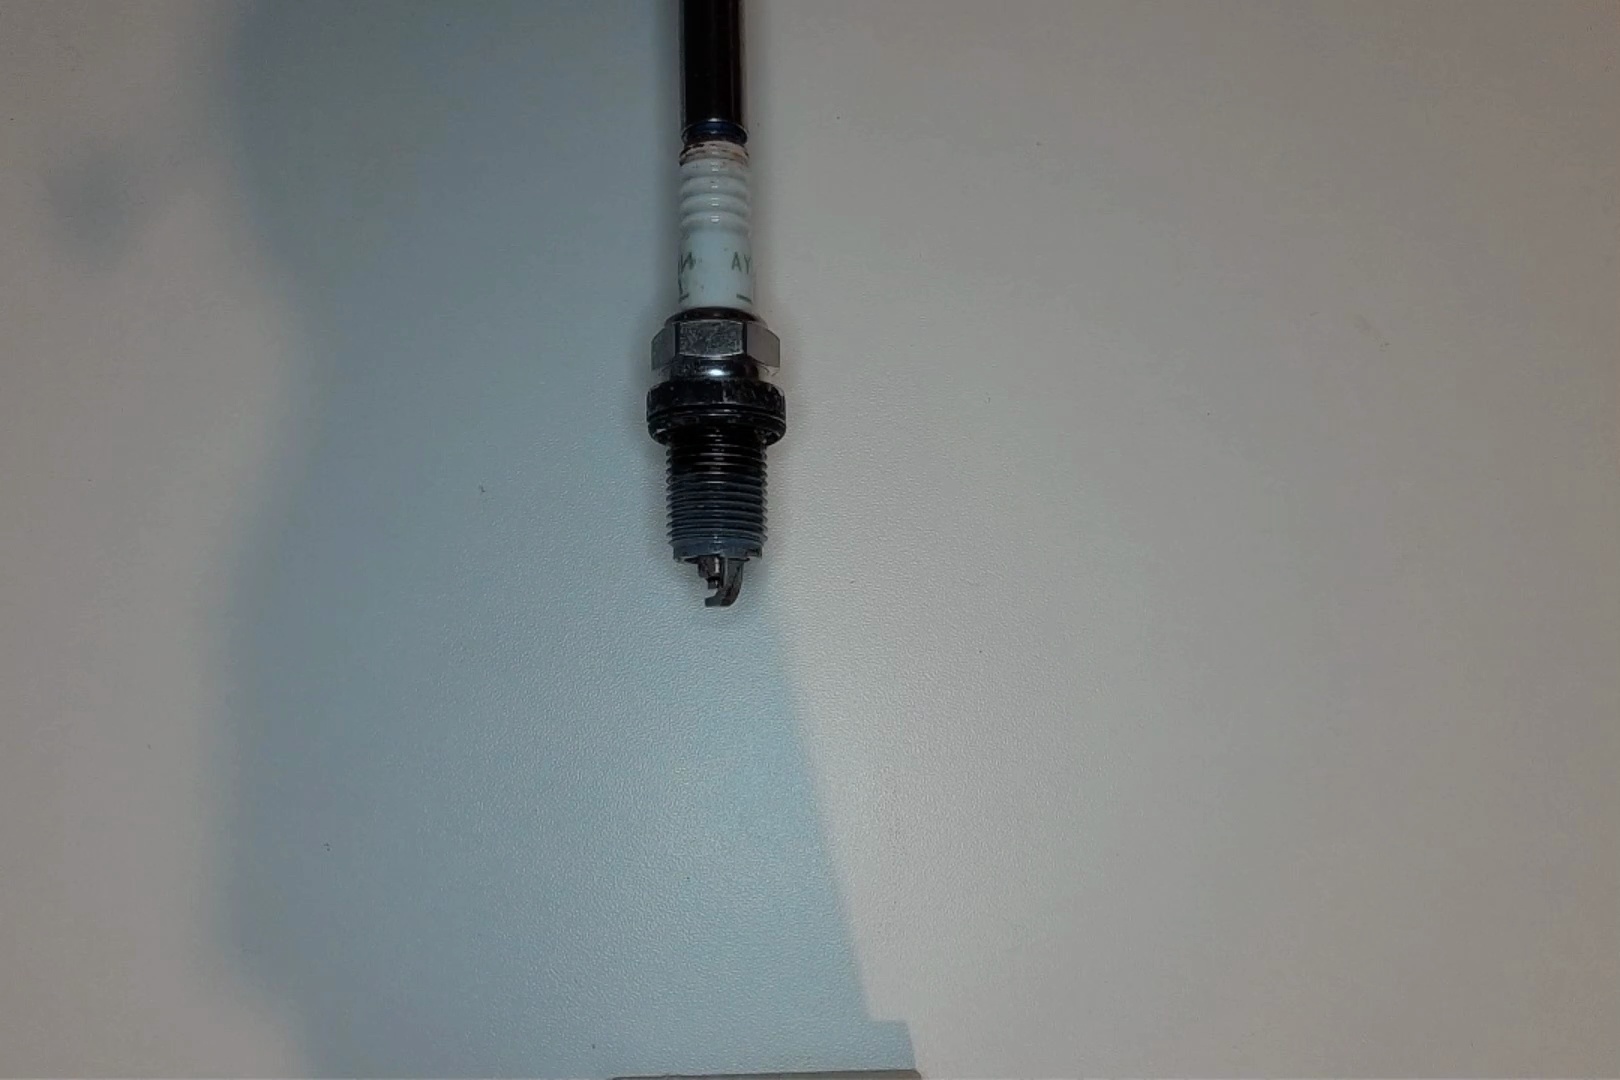
Label: anomaly